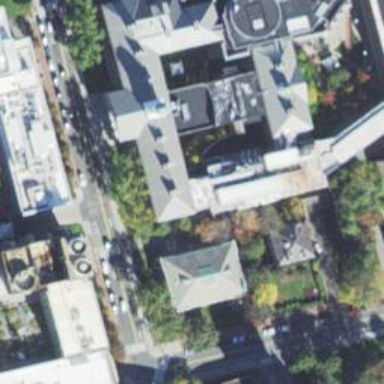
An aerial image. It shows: View of university building.